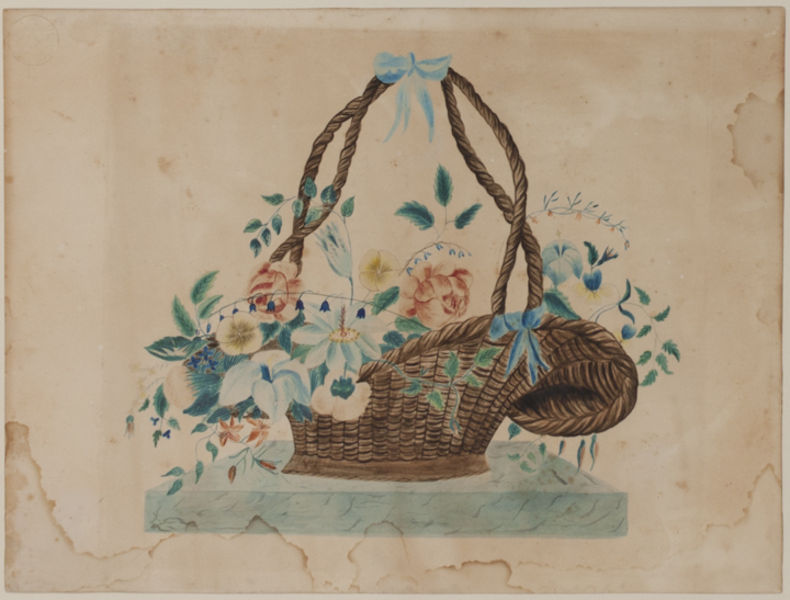
Titel: Basket of Flowers
Künstler: Clara C. Cooley
Standort: Amherst (Massachusetts, USA)
Institution: Mead Art Museum, Amherst College
Schlagwörter: blue, red, green, painting, table, yellow, flowers, pink, brown, wood, flower, ribbon, drawing, sketch, tie, marble, still life, basket, leaves, watercolor, floral, rose, woven, leaf, paint, bow, bowtie, lily, pastels, spots, easter, pretty, daisy, plinth, baskets, ling, coffee, stain, stains, vintage, wicker, lillies, baket, weave, bluebell, waster, turqoise, weaving, sill life